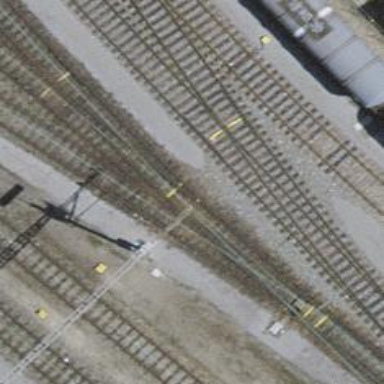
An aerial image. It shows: Railway switch.